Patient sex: F
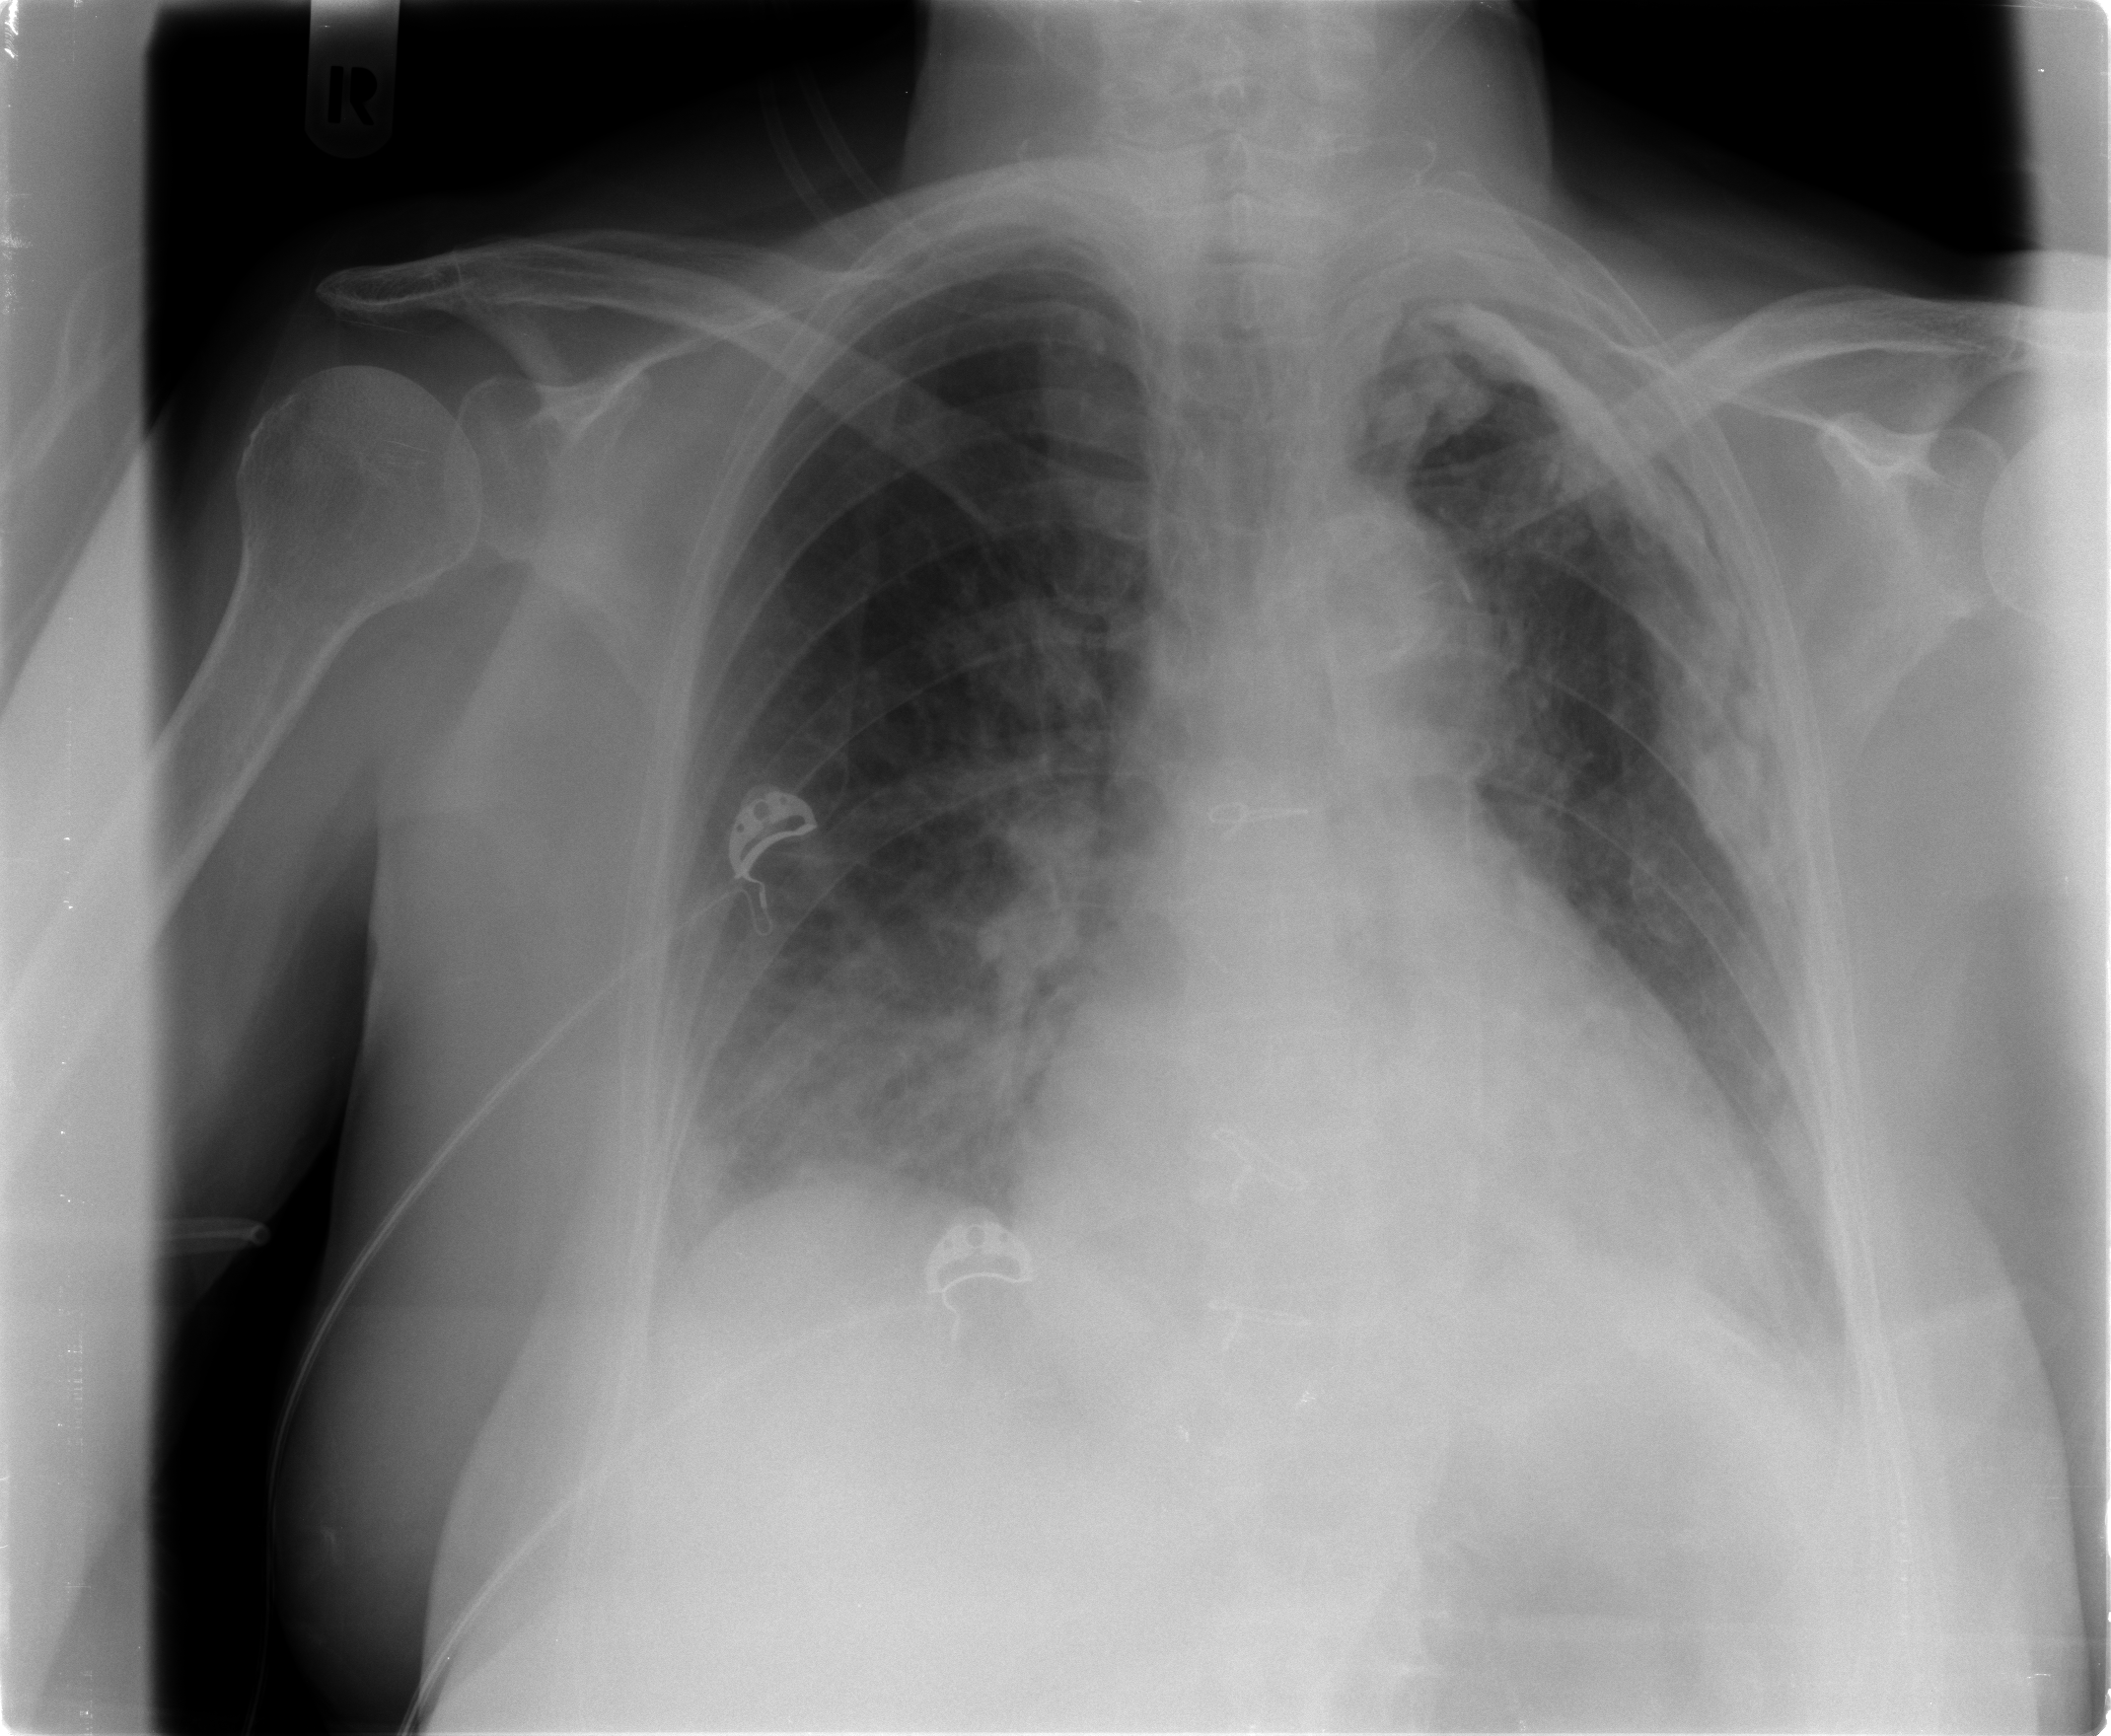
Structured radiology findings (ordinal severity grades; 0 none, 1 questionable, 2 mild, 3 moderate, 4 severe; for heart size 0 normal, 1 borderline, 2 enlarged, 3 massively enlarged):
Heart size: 2
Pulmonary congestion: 2
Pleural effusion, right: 0
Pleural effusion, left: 1
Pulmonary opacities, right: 2
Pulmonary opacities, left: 1
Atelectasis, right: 3
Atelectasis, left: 0